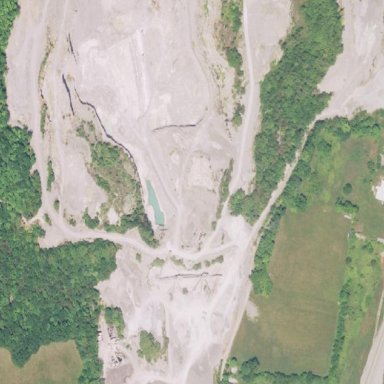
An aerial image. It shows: Quarry area that is man-made.